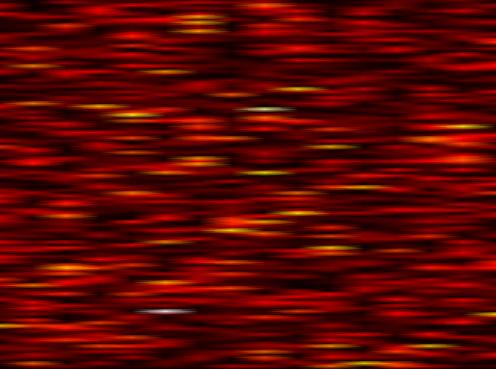
Label: UFMC